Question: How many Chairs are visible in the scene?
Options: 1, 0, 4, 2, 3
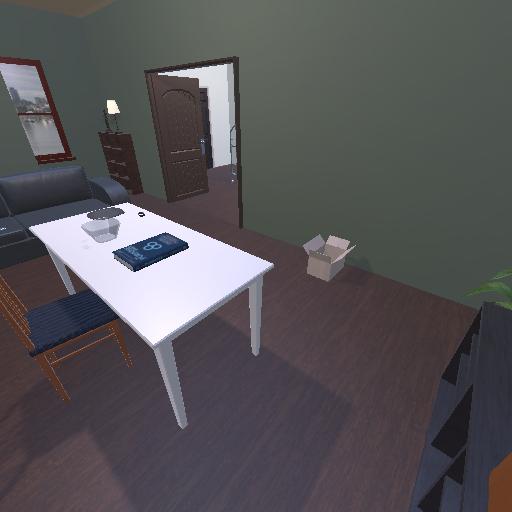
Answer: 1